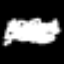
Label: squiggle